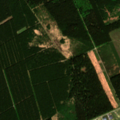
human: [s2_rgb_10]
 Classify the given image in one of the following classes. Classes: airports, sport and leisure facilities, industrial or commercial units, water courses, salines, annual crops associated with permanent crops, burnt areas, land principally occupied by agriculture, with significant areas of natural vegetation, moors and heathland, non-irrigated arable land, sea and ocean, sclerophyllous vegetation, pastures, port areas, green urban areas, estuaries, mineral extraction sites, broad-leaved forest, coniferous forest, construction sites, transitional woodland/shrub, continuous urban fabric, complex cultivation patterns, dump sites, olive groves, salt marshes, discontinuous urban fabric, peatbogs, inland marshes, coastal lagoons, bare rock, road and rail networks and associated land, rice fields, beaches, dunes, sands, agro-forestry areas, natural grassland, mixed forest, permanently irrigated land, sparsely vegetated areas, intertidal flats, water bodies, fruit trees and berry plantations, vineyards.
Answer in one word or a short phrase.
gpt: industrial or commercial units, coniferous forest